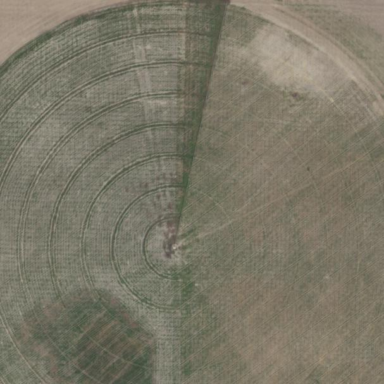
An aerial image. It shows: Farmland with pivot irrigation system.